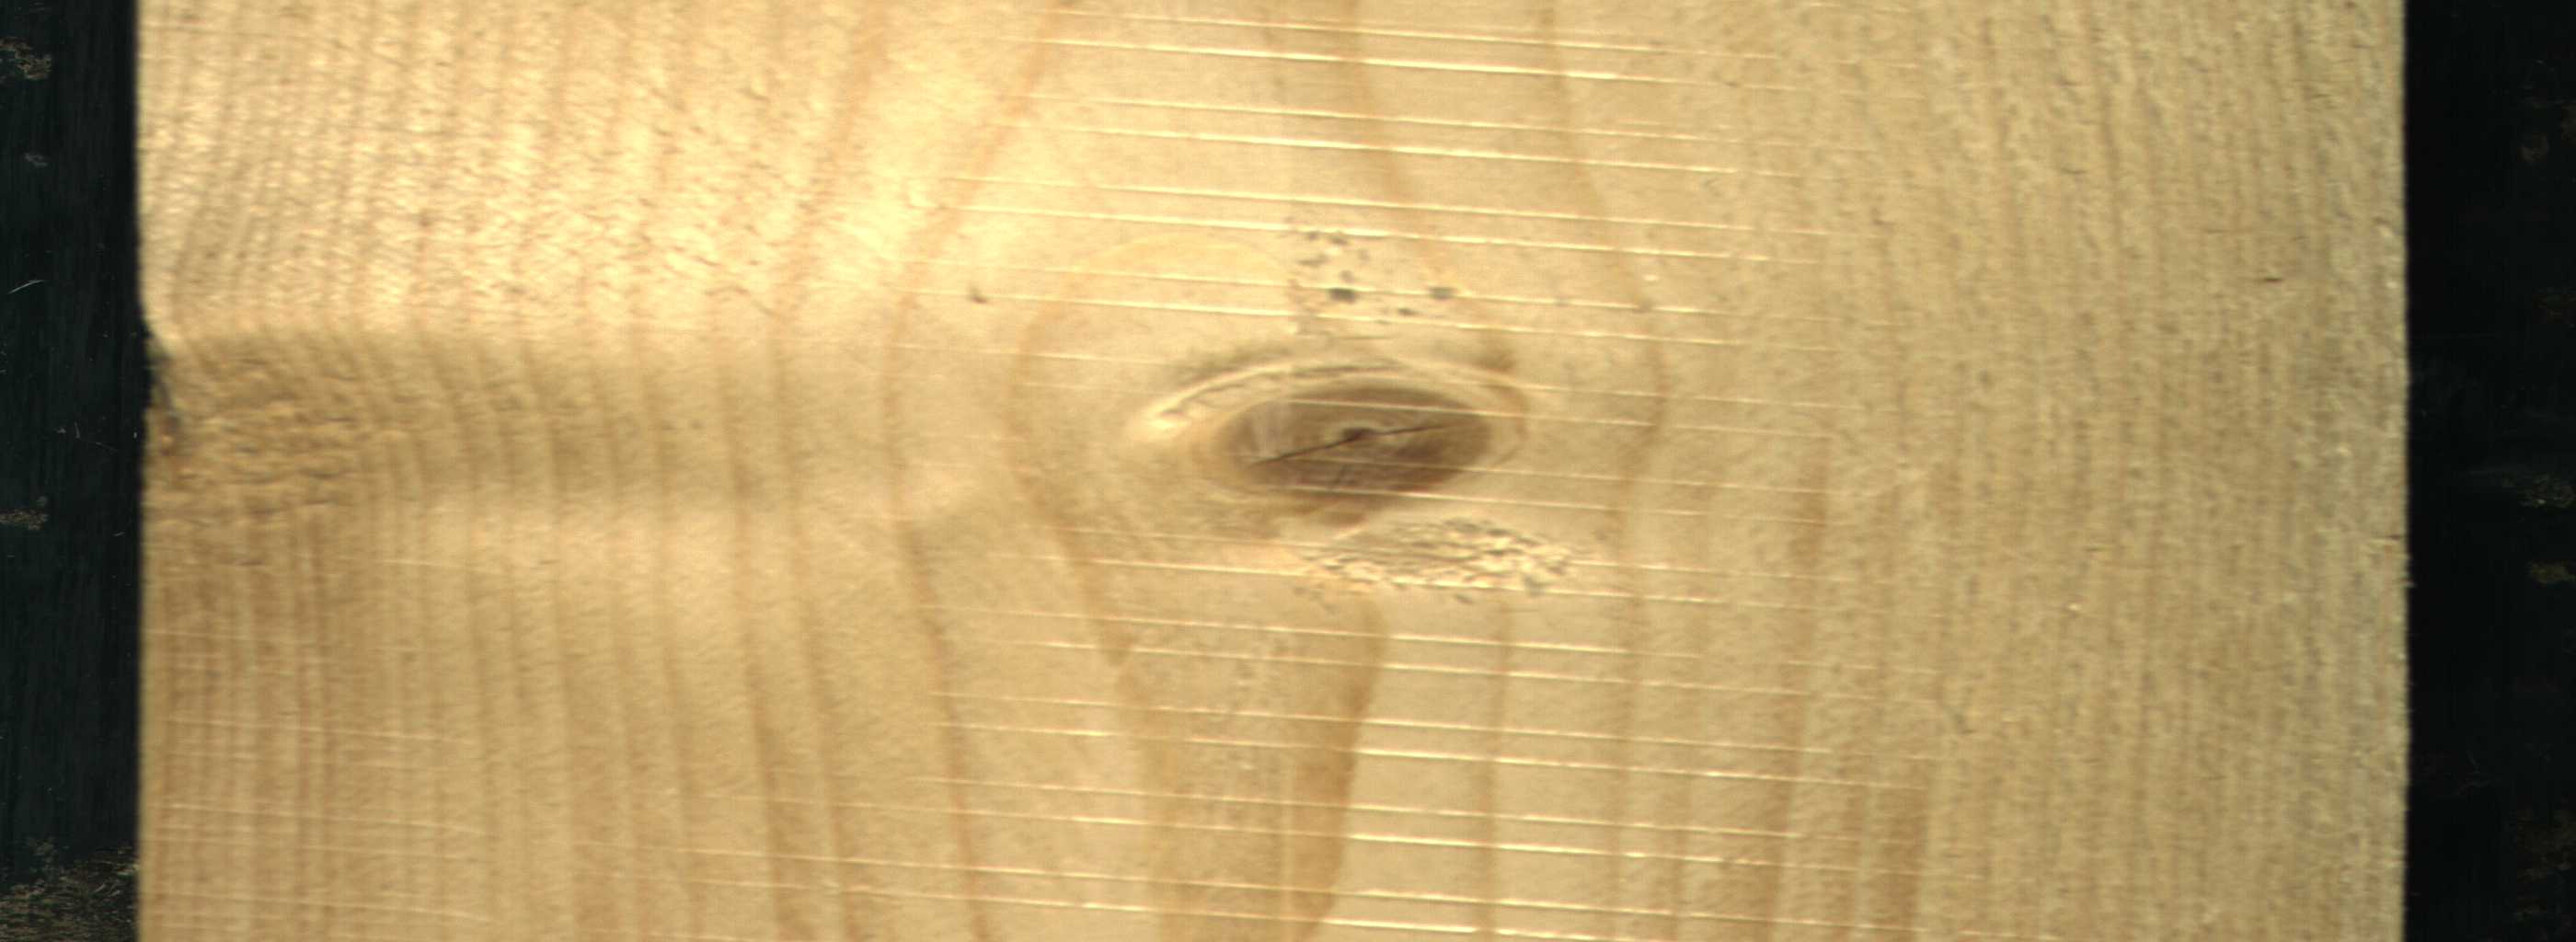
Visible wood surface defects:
Live_Knot